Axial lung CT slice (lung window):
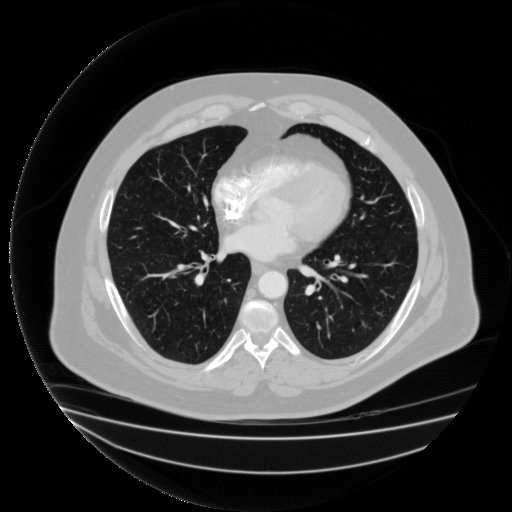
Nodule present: no